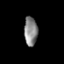
Tissue: prostate
Cell type: T cells
Senescence score: 0.727
Nuclear area (px): 377
Mean DAPI intensity: 135.536